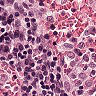
Metastatic tissue present: no